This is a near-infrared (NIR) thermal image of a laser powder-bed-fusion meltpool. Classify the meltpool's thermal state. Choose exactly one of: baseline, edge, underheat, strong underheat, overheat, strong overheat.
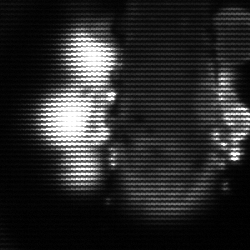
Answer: strong underheat